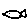
Label: fish